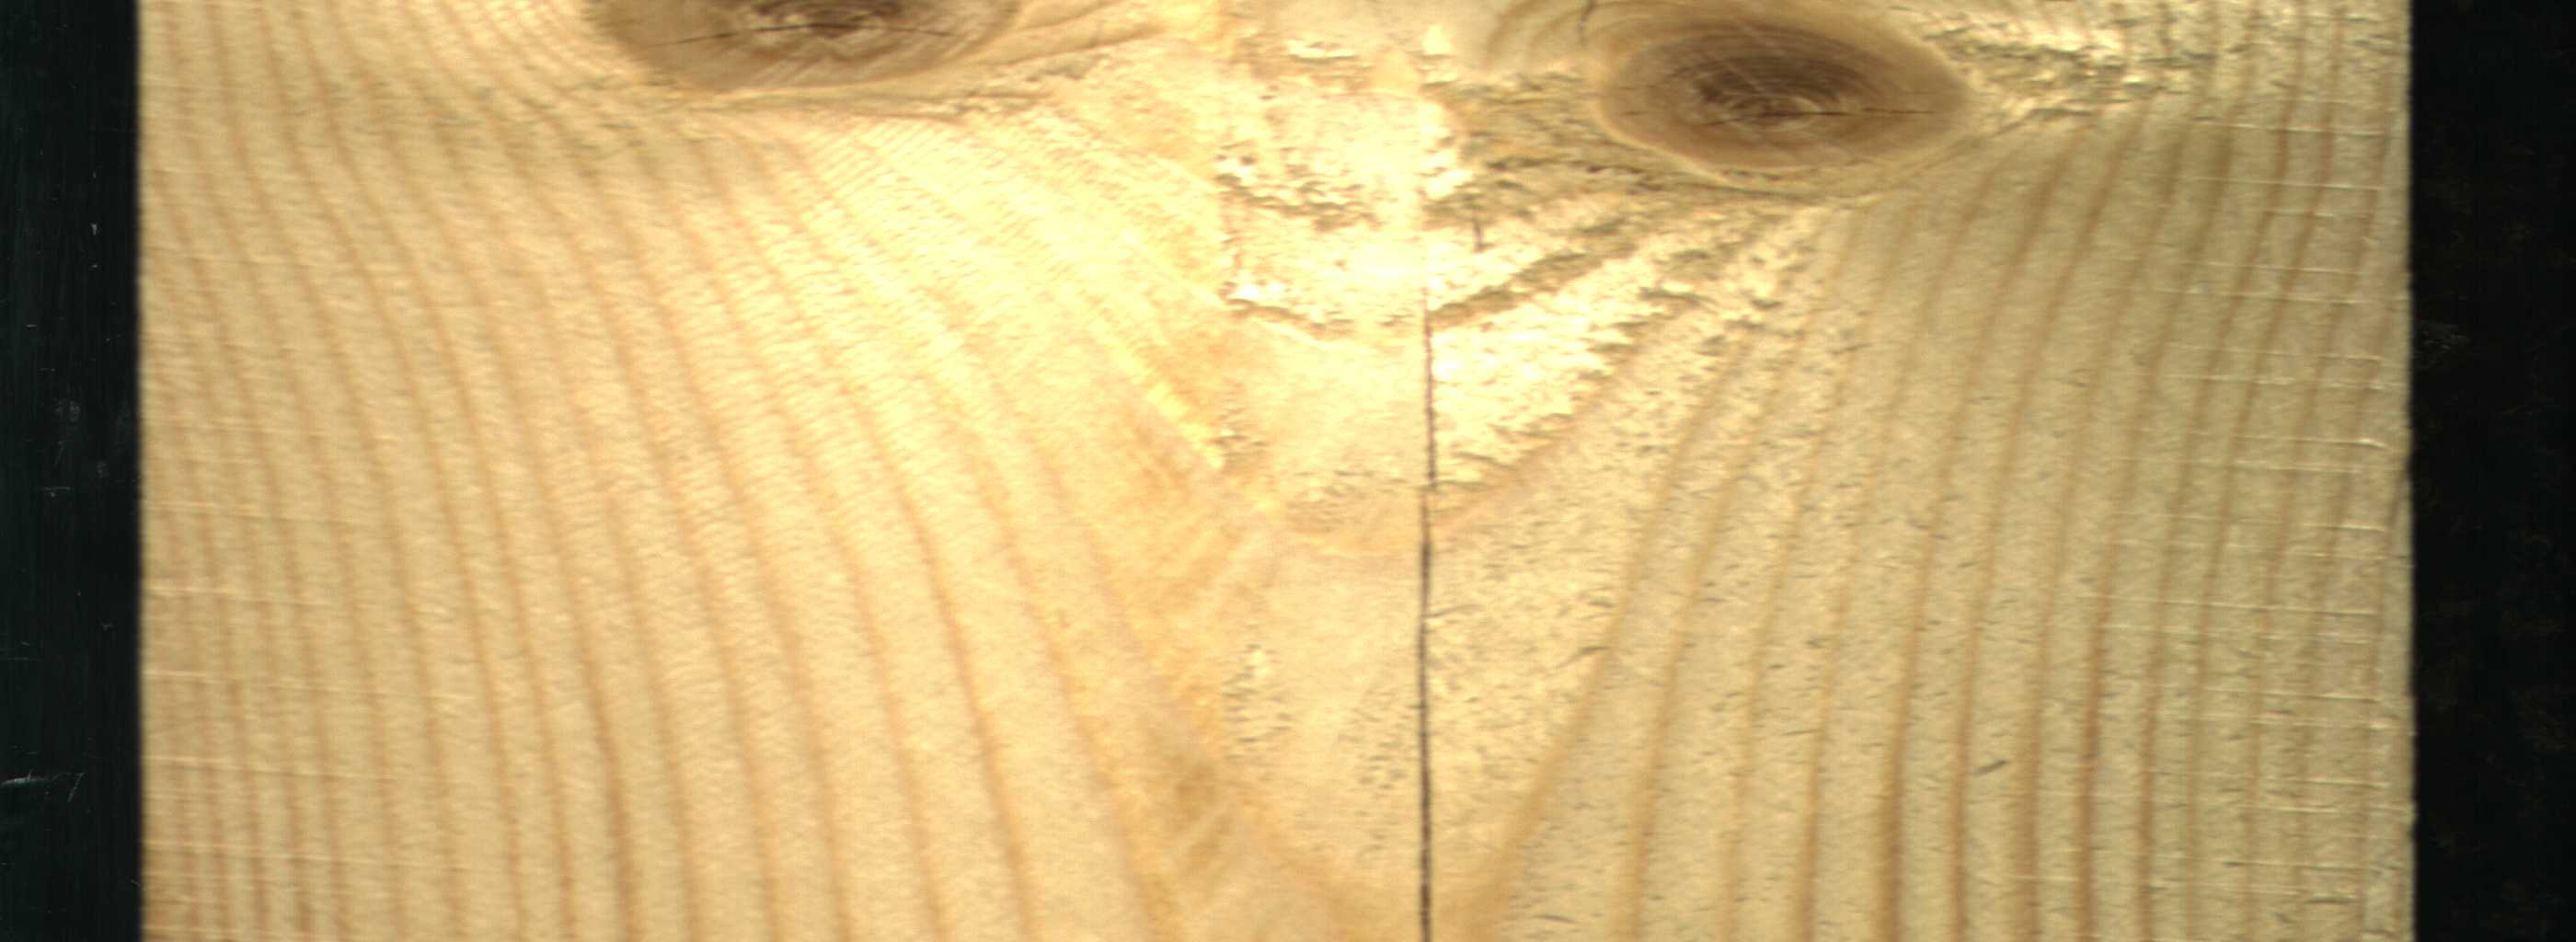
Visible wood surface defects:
Crack
knot_with_crack
Live_Knot